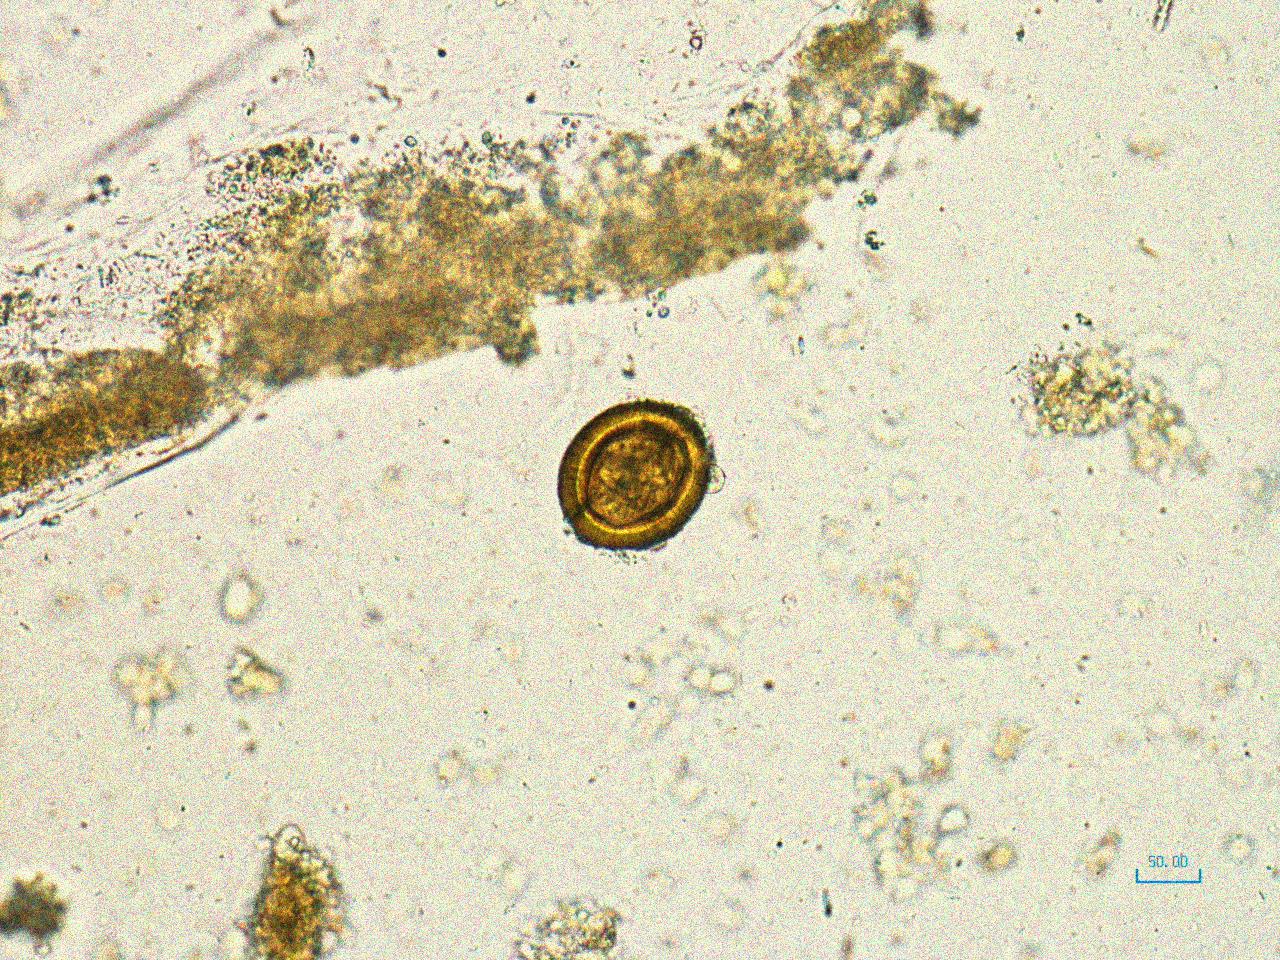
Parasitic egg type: Taenia spp. egg